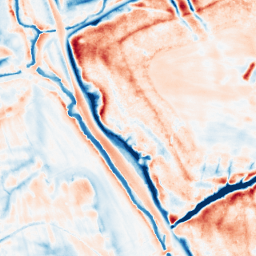
Category: classical
Decomposition family: uniform
Decomposition parameters: size: 20
Upsampling method: bilinear
Upsampling parameters: scale: 4
Upsampling scale: 4